Aerial crown-view tile of a tropical tree (Barro Colorado Island, Panama), acquired 20240611:
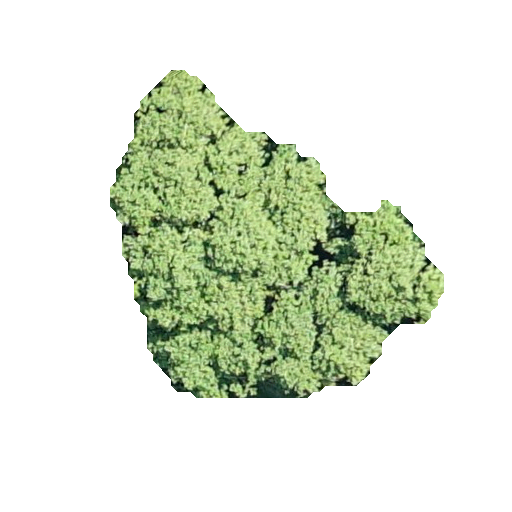
Species: Hieronyma alchorneoides
GBIF accepted scientific name: Hieronyma alchorneoides
Crown area: 106.539 m²